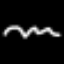
Label: squiggle